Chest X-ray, PA view. Patient: 38 years old, sex F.
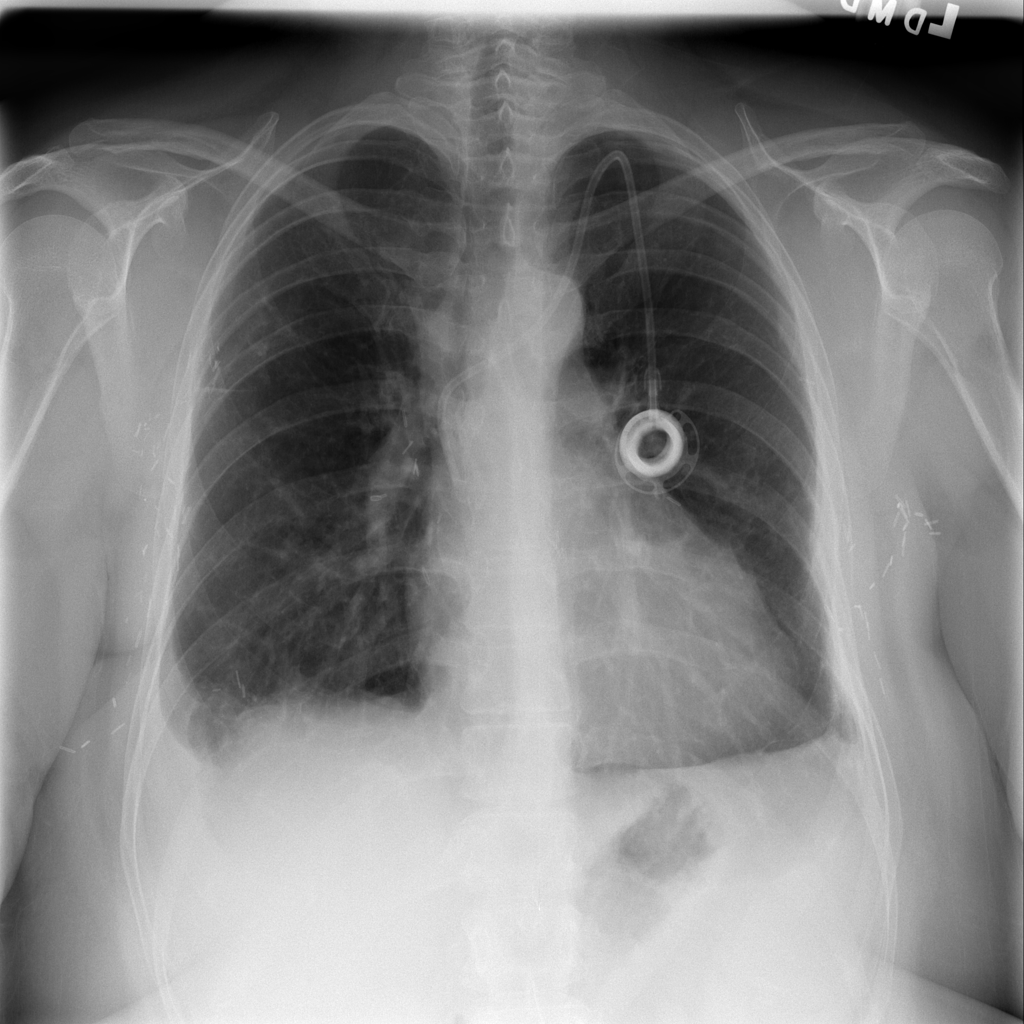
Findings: Effusion